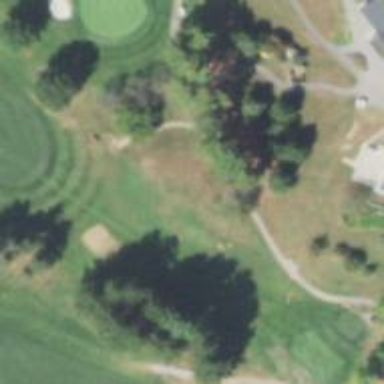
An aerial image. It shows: Path for both road and golf.